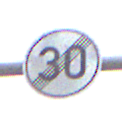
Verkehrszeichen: EndeGeschwindigkeit30
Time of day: Midday
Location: Outdoor (RoadRail)
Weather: PartlyCloudy
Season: NotSpecified
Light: Natural